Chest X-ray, AP view. Patient: 34 years old, sex F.
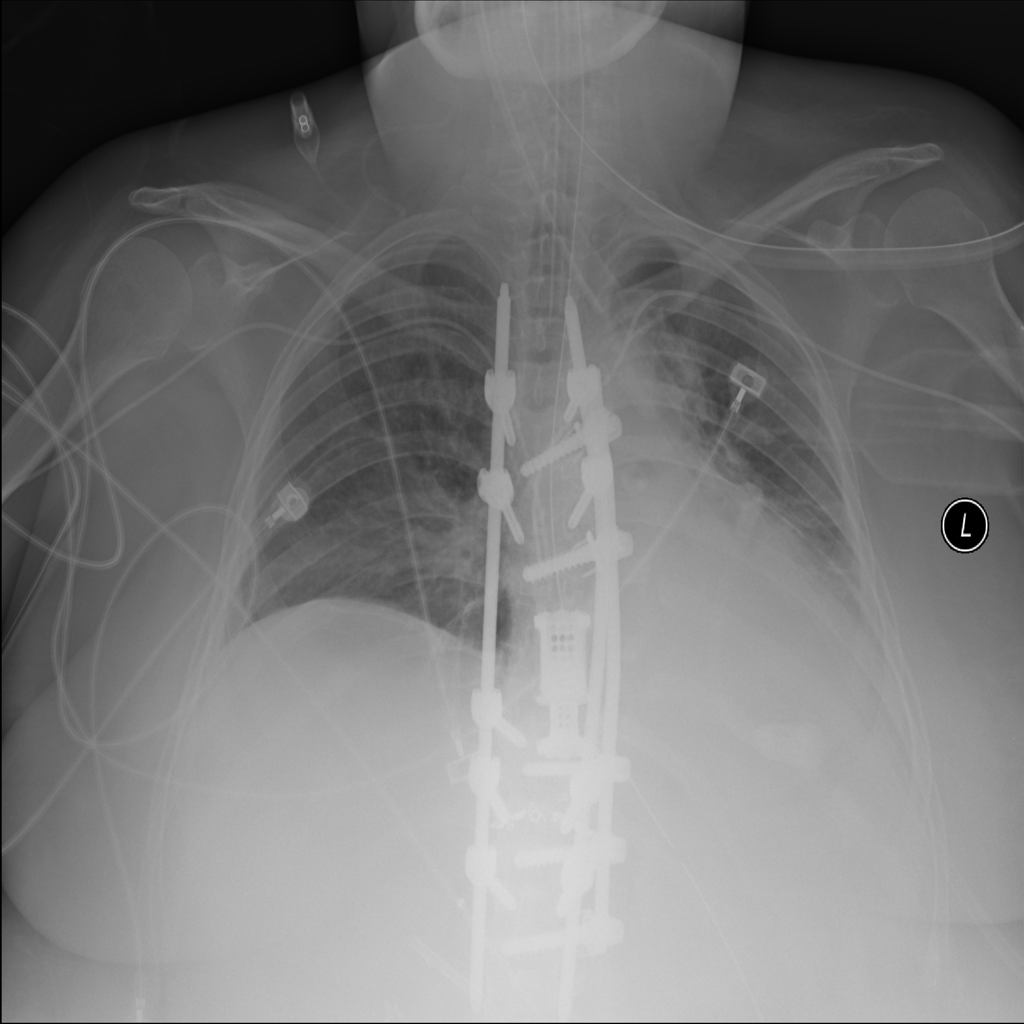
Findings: Atelectasis, Infiltration